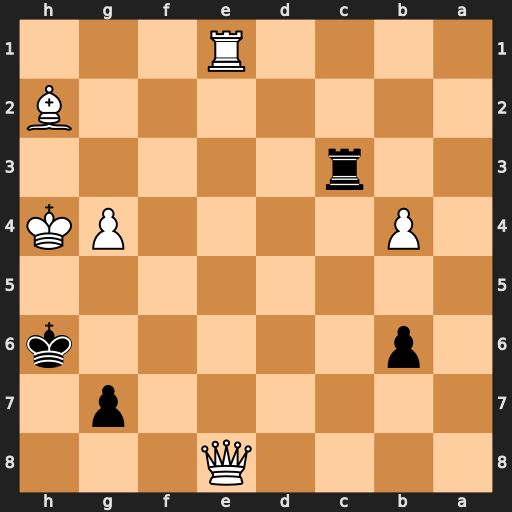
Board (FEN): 4Q3/6p1/1p5k/8/1P4PK/2r5/7B/4R3
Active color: b
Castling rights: -
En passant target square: -
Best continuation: g5#